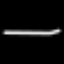
Label: line